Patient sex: F
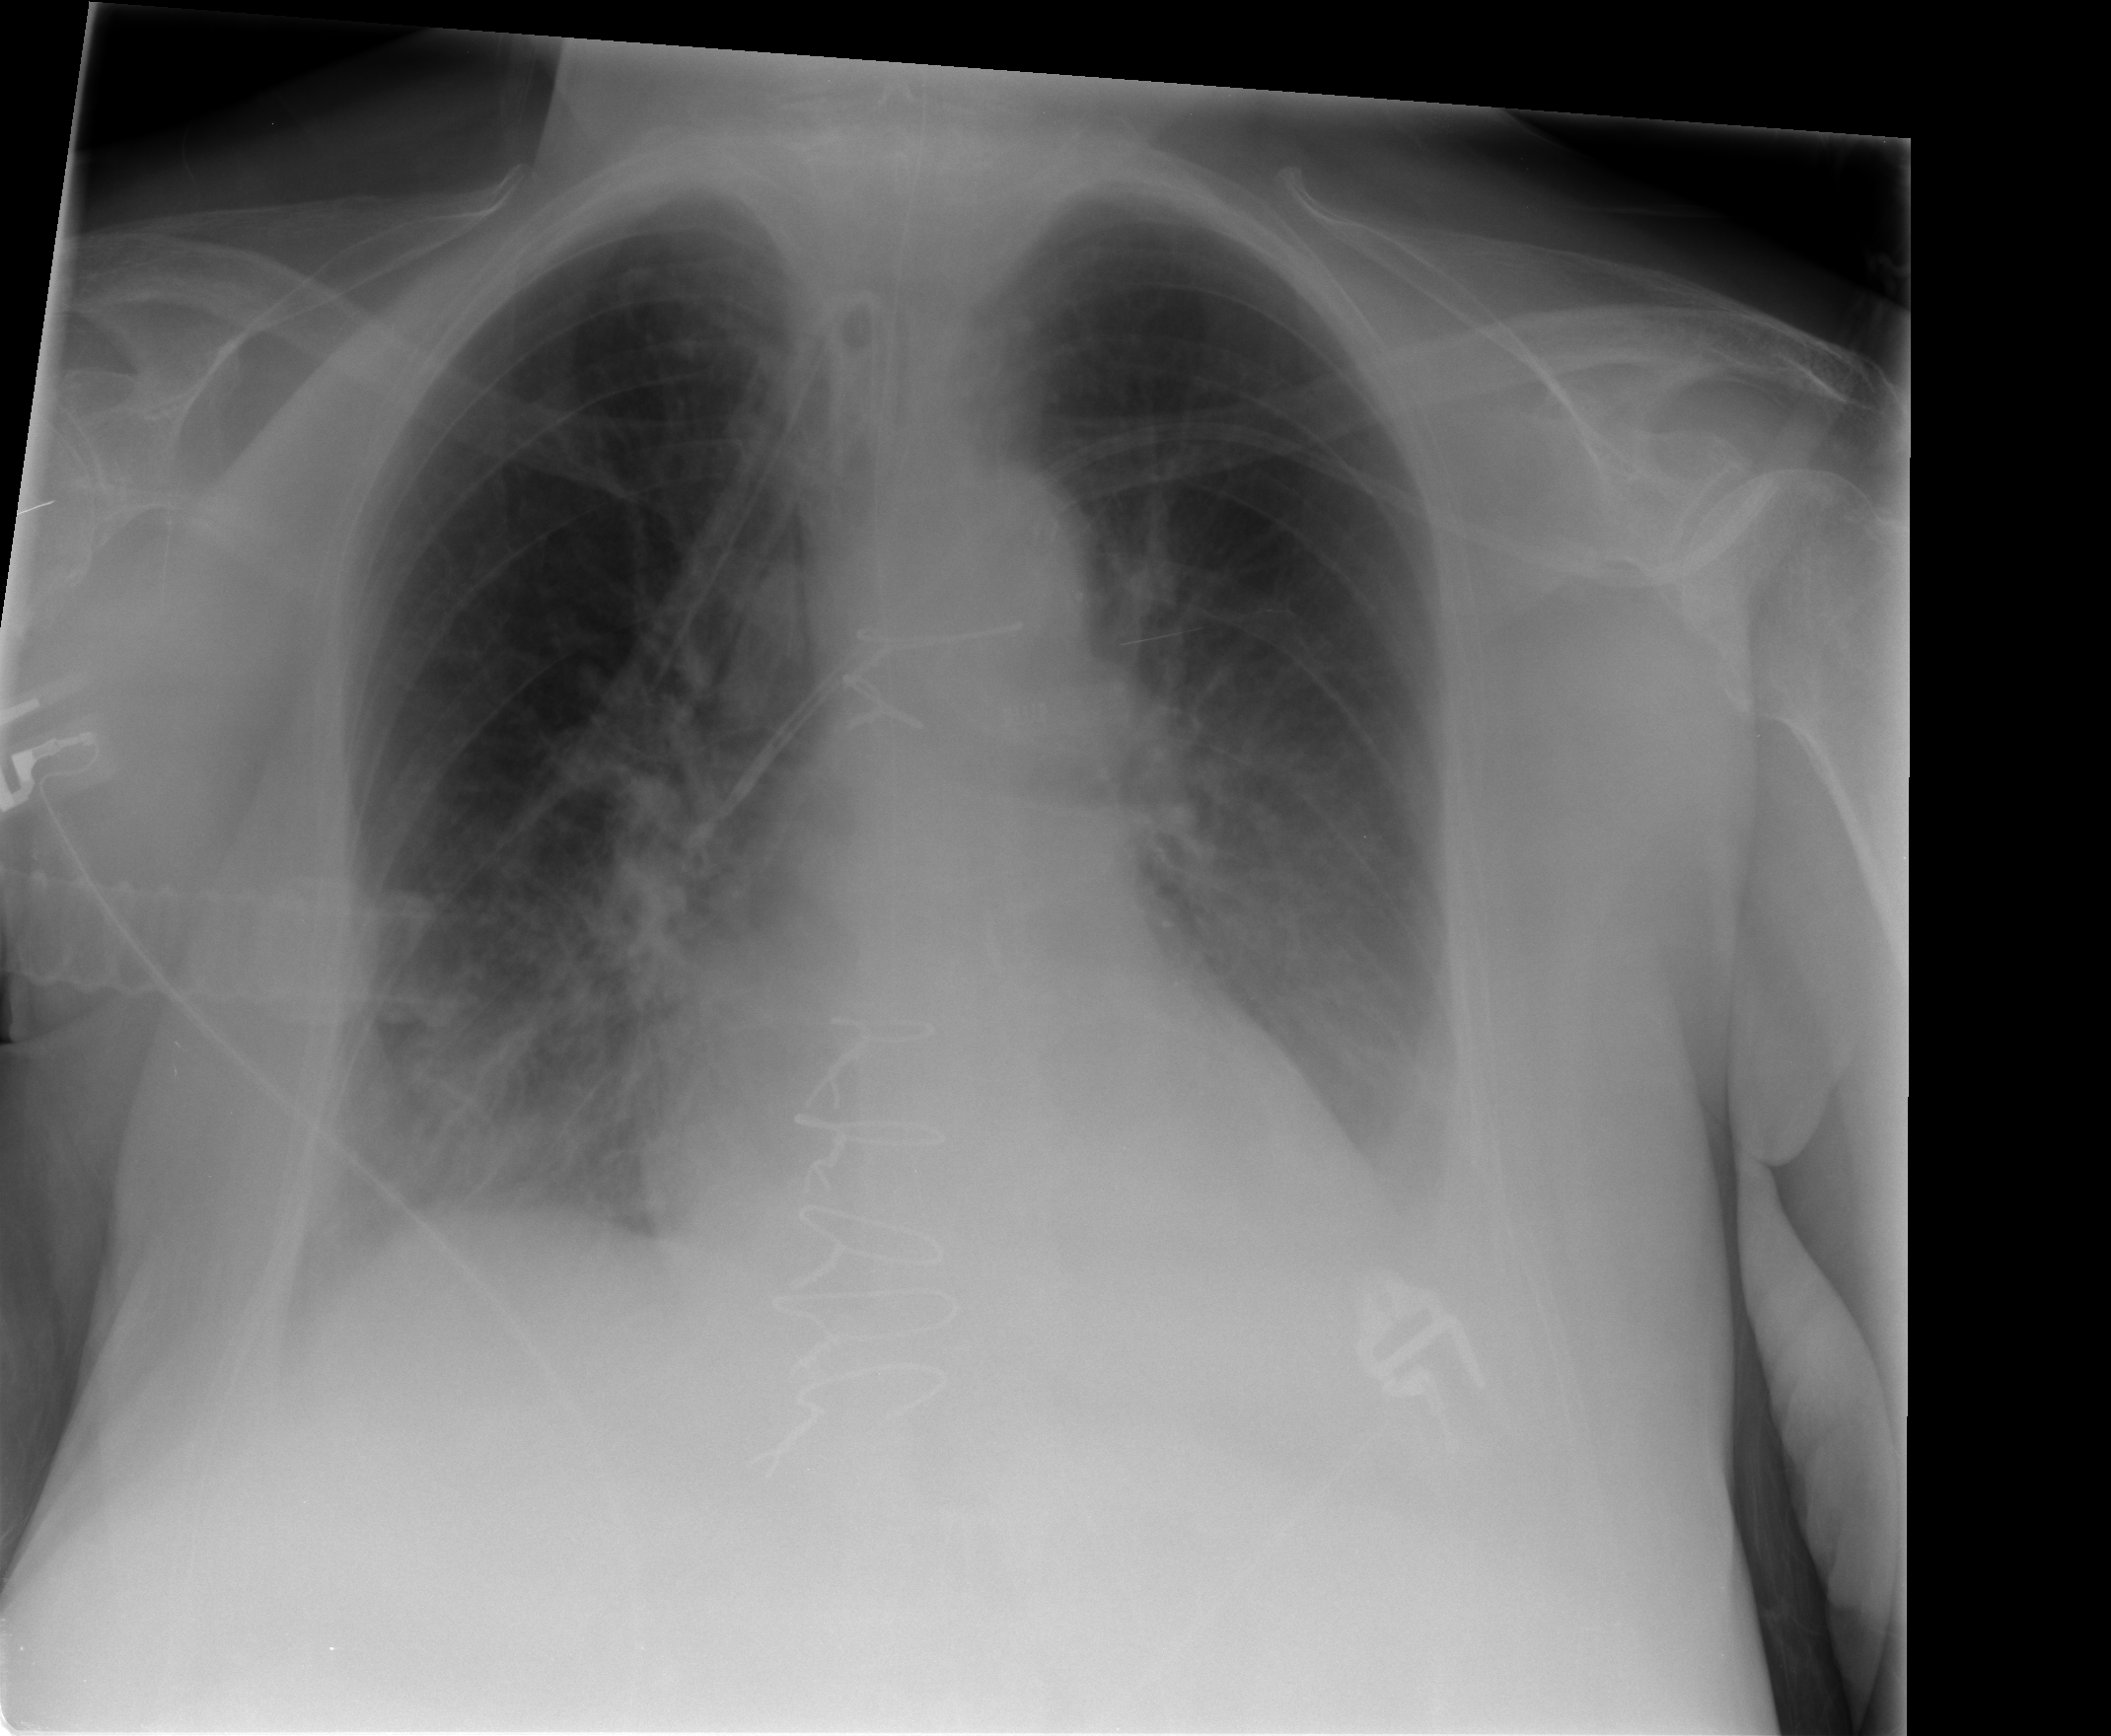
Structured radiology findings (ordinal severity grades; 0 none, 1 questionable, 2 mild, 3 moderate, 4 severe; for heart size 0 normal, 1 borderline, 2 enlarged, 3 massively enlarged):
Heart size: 0
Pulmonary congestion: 2
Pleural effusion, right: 2
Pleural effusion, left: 2
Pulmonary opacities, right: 0
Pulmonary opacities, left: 0
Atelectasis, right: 2
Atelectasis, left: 2